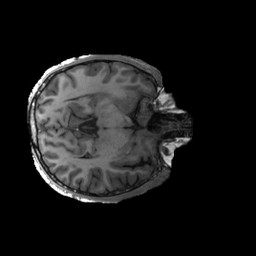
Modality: T1w
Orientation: axial
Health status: ill
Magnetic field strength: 3 T